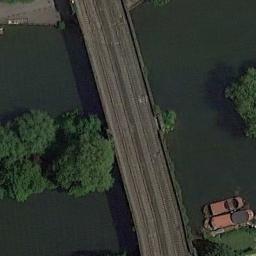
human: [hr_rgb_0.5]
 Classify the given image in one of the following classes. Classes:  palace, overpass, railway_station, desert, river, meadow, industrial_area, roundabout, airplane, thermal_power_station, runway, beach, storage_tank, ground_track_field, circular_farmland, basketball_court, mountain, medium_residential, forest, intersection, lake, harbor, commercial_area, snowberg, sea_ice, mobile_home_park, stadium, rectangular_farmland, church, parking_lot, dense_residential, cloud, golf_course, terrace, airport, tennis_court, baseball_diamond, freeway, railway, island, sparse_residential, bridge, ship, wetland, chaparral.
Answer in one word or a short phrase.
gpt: bridge